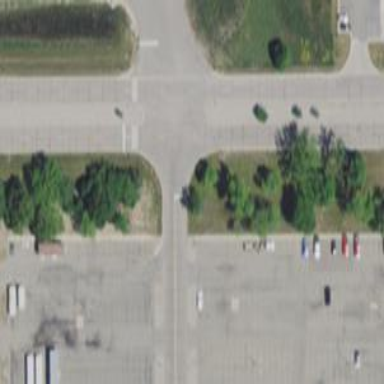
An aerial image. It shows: Asphalt road designated for service vehicles.